Question: According to <URL>, following code
'''
double x=25.6, y=128.0;
double x1=102.4, y1=230.4,
x2=153.6, y2=25.6,
x3=230.4, y3=128.0;
cairo_move_to (cr, x, y);
cairo_curve_to (cr, x1, y1, x2, y2, x3, y3);
cairo_set_line_width (cr, 10.0);
cairo_stroke (cr);
cairo_set_source_rgba (cr, 1, 0.2, 0.2, 0.6);
cairo_set_line_width (cr, 6.0);
cairo_move_to (cr,x,y); cairo_line_to (cr,x1,y1);
cairo_move_to (cr,x2,y2); cairo_line_to (cr,x3,y3);
cairo_stroke (cr);
'''
can generate the curve and two pink lines.

But that need 4 points, (x,y), (x1,y1), (x2,y2), (x3,y3)
If I only have x,y and x3, y3 (start and end points of the curve),
is there any math formula to generate those pink lines without knowing x1,y1 and x2,y2?
:
Its for the case that I generate the curve through following way.
'''
cairo_move_to (cr, x, y);
cairo_curve_to (cr, x, y3, x3, y, x3, y3);
'''
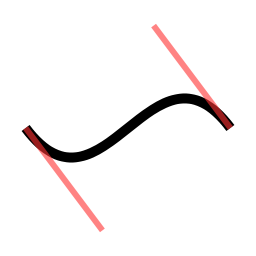
Answer: Just make the points up:
-

-

-

-

-

-

-

---
The midpoint can be calculated as:
= (x+x)/2 , (y+y)/2
'''
double x1=25.6, y1=128.0;
double x3=153.6, y3=25.6;
double xm = (x1+x3)/2;
double ym = (y1+y3)/2;
//rotate Pm by 90degrees around p1 to get p2
double x2 = -(ym-y1) + y1;
double y2 = (xm-x1) + x1;
//rotate Pm by 90degrees around p3 to get p4
double x4 = -(ym-y3) + y3;
double y4 = (xm-x3) + x3;
'''